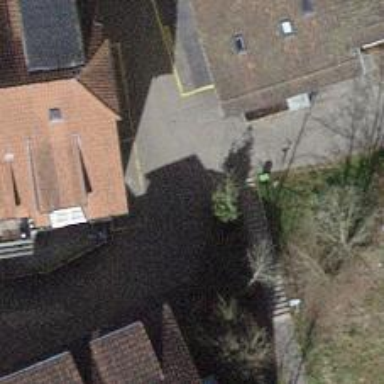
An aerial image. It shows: Concrete steps.